Question: I am working on an Android application in which I need to create a "Tile" that holds four strings on the Top, Bottom, Left, and Right sides of a grid view. How can I possibly do this? It should look like this below..... Each little box would be the placeholder of a string. How would I write these strings into the boxes, and how would I position the boxes so they go exactly on the North, East, South, and West sides (centered) on each side of a square? I have been working on this for a while, and I just need help.... How would this be written in my java code (not in the XML file)?

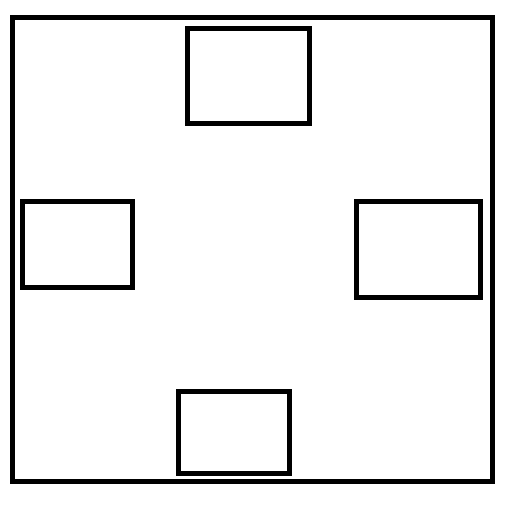
Answer: With a relative layout, using layout attributes like :
'''
<RelativeLayout xmlns:android="http://schemas.android.com/apk/res/android"
android:layout_width="fill_parent"
android:layout_height="fill_parent" >
<TextView
android:layout_width="60dp"
android:layout_height="20dp"
android:layout_alignLeft="@+id/textView2"
android:layout_alignParentBottom="true"
android:layout_marginBottom="49dp"
android:background="@color/white"
android:gravity="center_horizontal" />
<TextView
android:id="@+id/textView3"
android:layout_width="60dp"
android:layout_height="20dp"
android:layout_alignParentLeft="true"
android:layout_centerVertical="true"
android:background="@color/white"
android:gravity="center_vertical" />
<TextView
android:id="@+id/textView1"
android:layout_width="60dp"
android:layout_height="20dp"
android:layout_alignBaseline="@+id/textView3"
android:layout_alignBottom="@+id/textView3"
android:layout_alignParentRight="true"
android:background="@color/white"
android:gravity="center_vertical" />
<TextView
android:id="@+id/textView2"
android:layout_width="60dp"
android:layout_height="20dp"
android:layout_alignParentTop="true"
android:layout_centerHorizontal="true"
android:background="@color/white"
android:lagravity="center_horizontal" />
</RelativeLayout>
'''